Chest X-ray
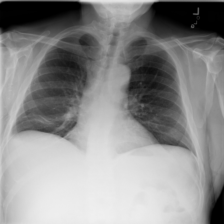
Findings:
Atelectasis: positive
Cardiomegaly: negative
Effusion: negative
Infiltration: negative
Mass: negative
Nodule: negative
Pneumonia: negative
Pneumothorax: negative
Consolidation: negative
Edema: negative
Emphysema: negative
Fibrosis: negative
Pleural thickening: negative
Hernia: negative